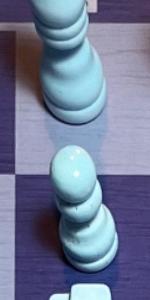
Label: Pawn_White